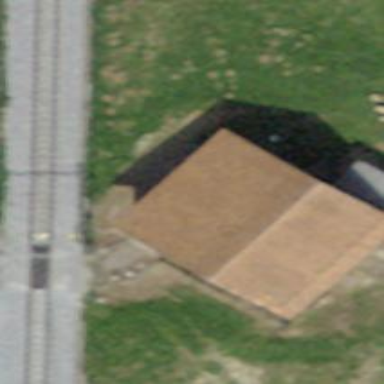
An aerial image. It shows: Barn.